Question: I would like to display a message to the user for some asynchronous event. For example for an alarm expiration. I would like to display a popup or dialog that is displayed over any activity is the foreground at the moment (and this can be some other application activity) leaving the current activity in the backgound.
Is there a way to do so in Android?

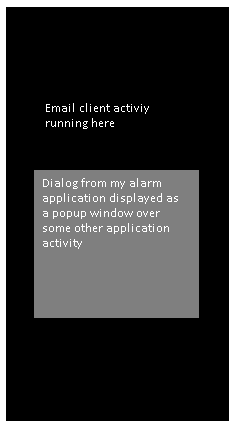
Answer: First off, you will be told that this is a bad thing to do, that it is against the Android way of doing things. Users do not like this. And that the Notification area is much better way to do this.
That said... there are ways to accomplish this...
---
A 'Toast' will display no matter which activity is on the screen. So you could set up a background thread (or better a 'Service') that will display your information in a 'Toast'. This might be good enough for you.
You may find it useful looking at <URL>.
Also here is a nice page on how to create a custom 'Toast' layout by replacing the default 'View' with one of your own. (I have not done this, but it looks quite interesting):
- <URL>
---
The alternative is much more difficult, and is to display a window. Unfortunately you have to do quite a lot of work to get these set up properly.
Here are a few related questions that I used to get it working:
- <URL>
Each of these has links to many others - there are loads of System Overlay questions on here.
But things to remember:
1. In the old days, you could put a system overlay on top, and send touches through to the activity below. This is no longer possible, and so a lot of the answers are now out of date.
2. You may need to play around with the flags in the provided examples to get exactly the effect you are aiming for. Not all the examples use the same flags, so there are some subtle differences in how each solution works.
---
Then again, I also believe that the Notification area is a much better UI pattern to use, so I do recommend you try that first. It is easier to do, and most of us expect that type of behaviour rather than a pop-up.
The problem with a pop-up, is that it might interrupt a movie I'm watching. Or a game I'm playing.